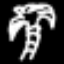
Label: palm tree